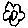
Label: flower